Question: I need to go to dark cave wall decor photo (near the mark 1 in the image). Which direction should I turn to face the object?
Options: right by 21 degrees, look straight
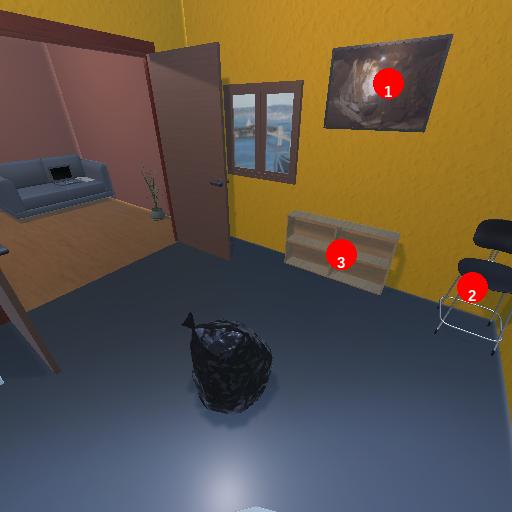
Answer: right by 21 degrees